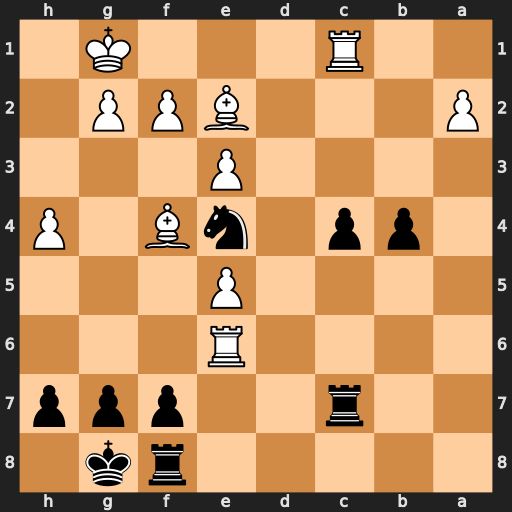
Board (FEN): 5rk1/2r2ppp/4R3/4P3/1pp1nB1P/4P3/P3BPP1/2R3K1
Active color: b
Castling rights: -
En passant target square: -
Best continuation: fxe6 Rxc4 Rxc4